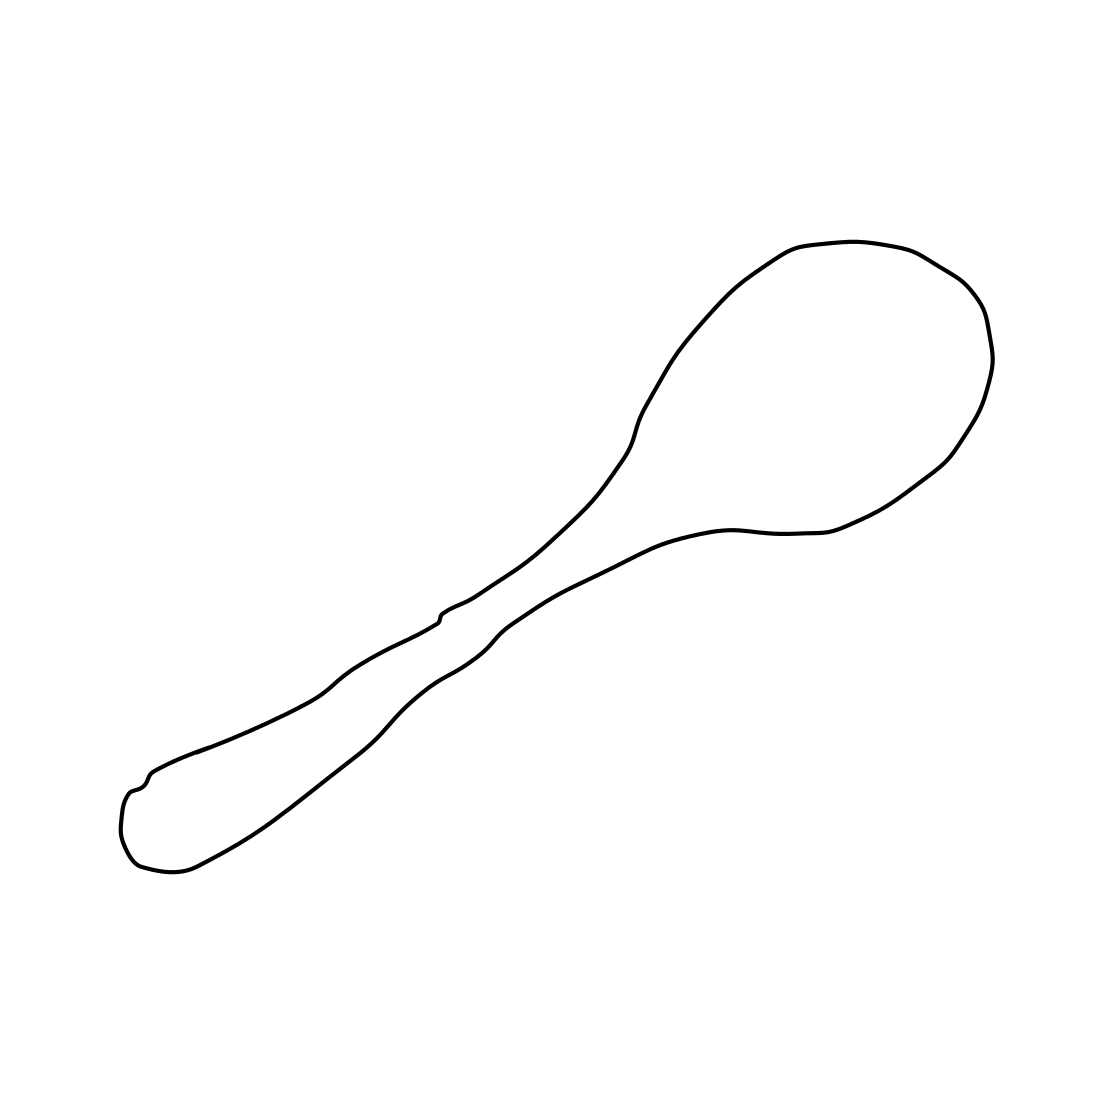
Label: spoon